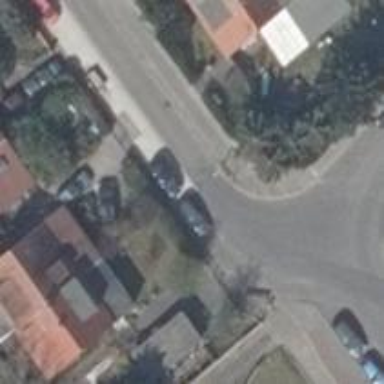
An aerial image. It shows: Residential road with asphalt surface. There is sidewalk on the left side.